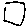
Label: square